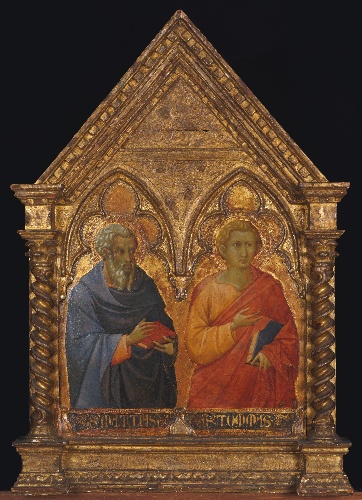
Title: Saints Matthias and Thomas
Artist: Bartolomeo Bulgarini
Artist bio: Italian, Siena, active 1337–78
Date: ca. 1350
Object type: Painting
Classification: Paintings
Medium: Tempera on wood, gold ground
Dimensions: Overall, exclusive of modern frame additions, 20 7/8 x 18 1/8 in. (53 x 46 cm); painted surface 17 1/2 x 16 3/4 in. (44.5 x 42.5 cm)
Department: Robert Lehman Collection
Credit line: Robert Lehman Collection, 1975
Accession year: 1975
Repository: Metropolitan Museum of Art, New York, NY
Tags: Books|Men|Saints